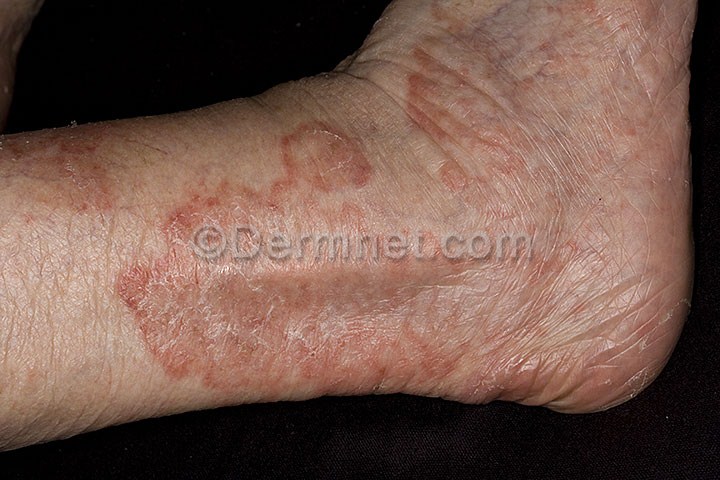
Disease: Tinea Ringworm Candidiasis and other Fungal Infections